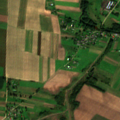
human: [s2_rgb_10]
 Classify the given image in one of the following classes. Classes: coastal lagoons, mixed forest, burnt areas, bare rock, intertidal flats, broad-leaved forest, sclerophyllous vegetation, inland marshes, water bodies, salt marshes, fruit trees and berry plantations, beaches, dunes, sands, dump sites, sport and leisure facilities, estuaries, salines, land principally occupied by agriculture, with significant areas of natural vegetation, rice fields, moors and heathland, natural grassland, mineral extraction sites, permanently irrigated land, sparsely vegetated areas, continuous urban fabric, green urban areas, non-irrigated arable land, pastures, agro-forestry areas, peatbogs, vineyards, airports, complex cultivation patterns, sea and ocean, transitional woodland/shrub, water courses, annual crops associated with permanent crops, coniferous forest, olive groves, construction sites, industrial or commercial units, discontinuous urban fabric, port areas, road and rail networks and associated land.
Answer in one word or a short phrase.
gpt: non-irrigated arable land, pastures, complex cultivation patterns, land principally occupied by agriculture, with significant areas of natural vegetation